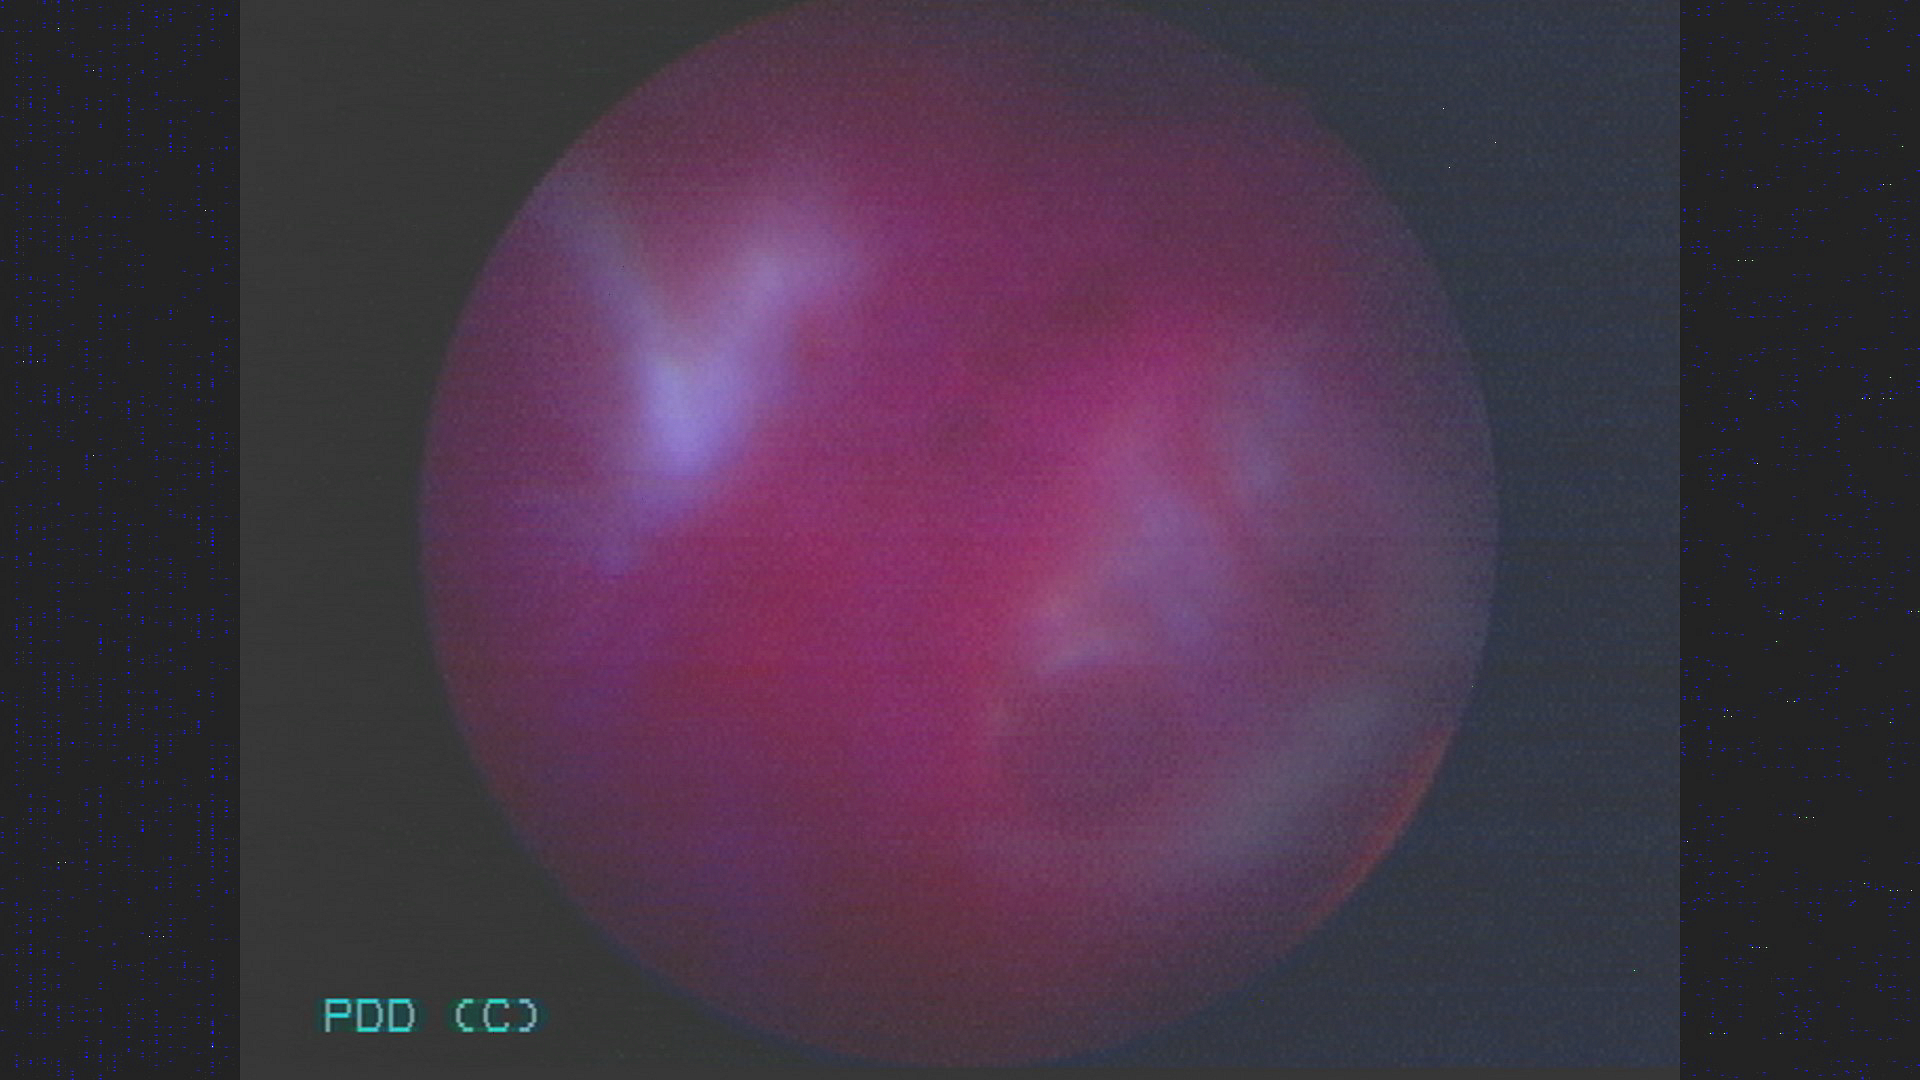
Modality: BLC
Class: Non-malignant
Subclass: InflammationNOS
Lesion: L3
Morphology: Non-papillary
Bladder cancer association: No